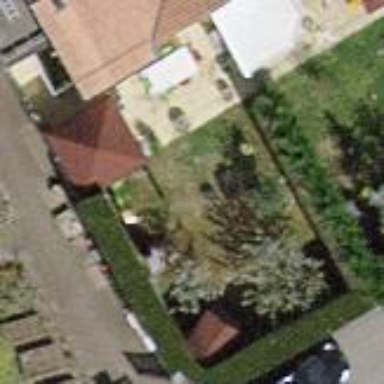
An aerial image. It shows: Garden enclosed by fence.